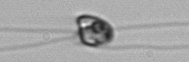
Label: flagellate_morphotype1